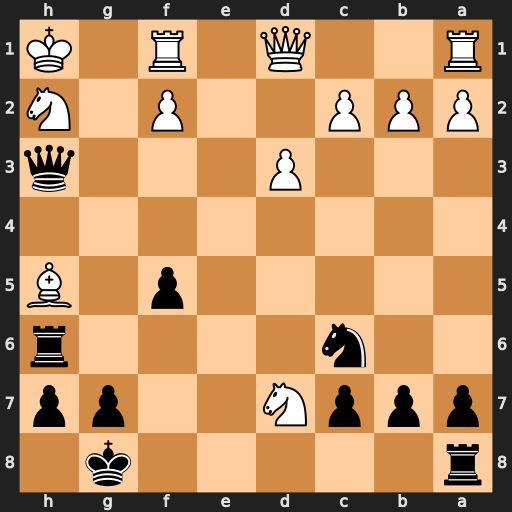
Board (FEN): r5k1/pppN2pp/2n4r/5p1B/8/3P3q/PPP2P1N/R2Q1R1K
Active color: b
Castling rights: -
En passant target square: -
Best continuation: Rxh5 Qxh5 Qxh5